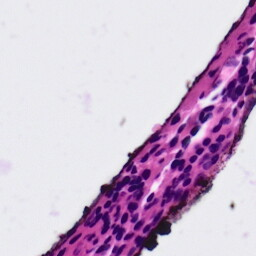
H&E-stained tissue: Ovarian